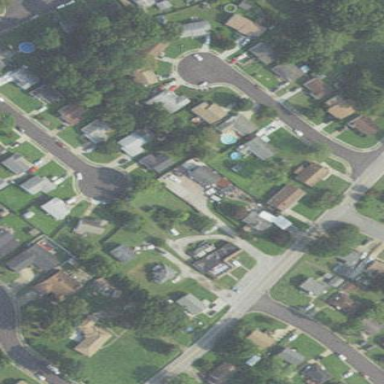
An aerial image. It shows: This residential area consists of single-family homes.